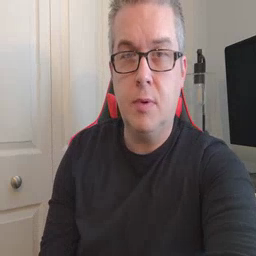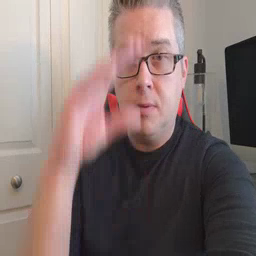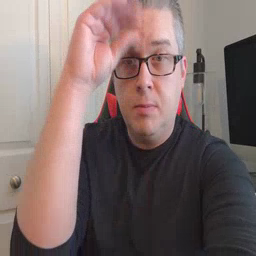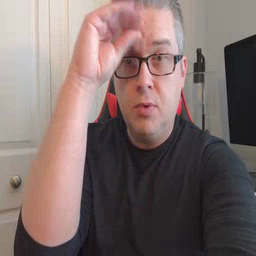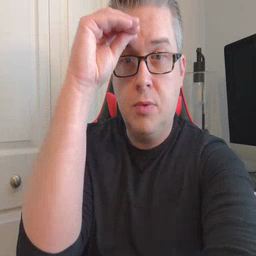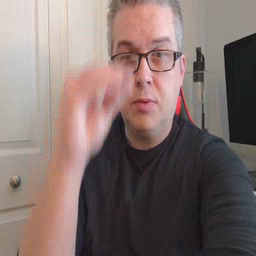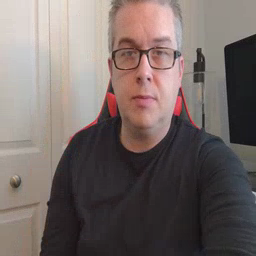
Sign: boy